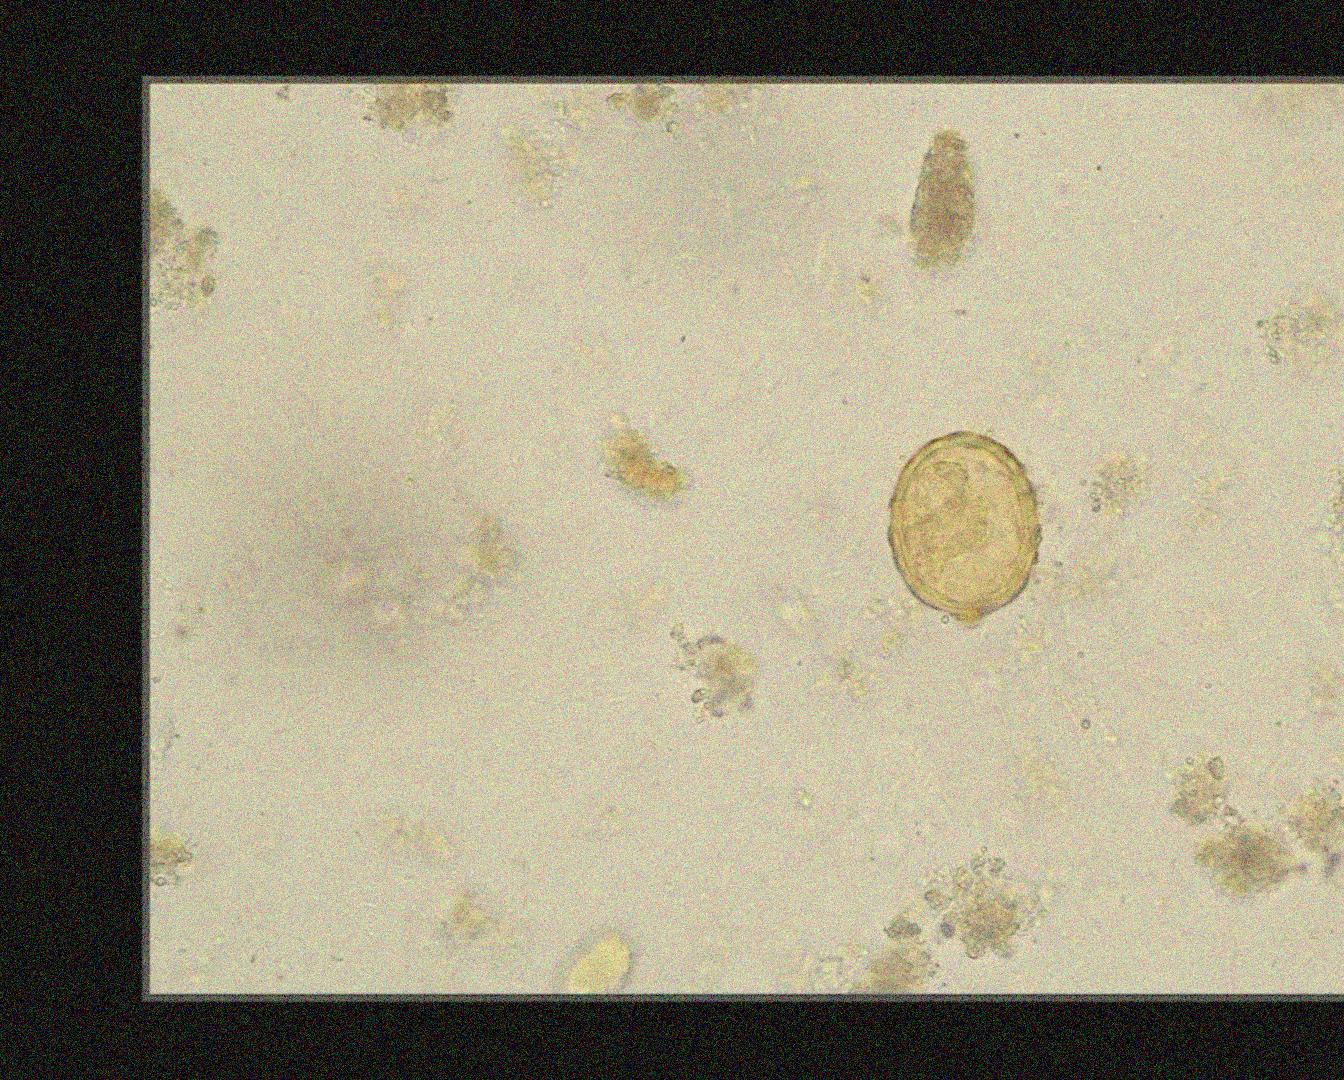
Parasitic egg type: Ascaris lumbricoides